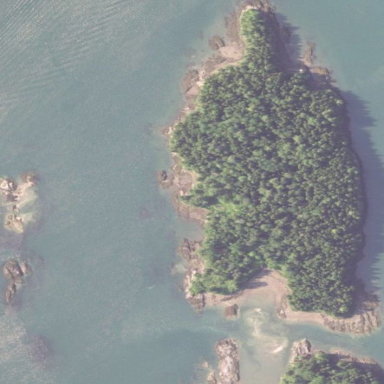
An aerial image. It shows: Islet along the coastline.